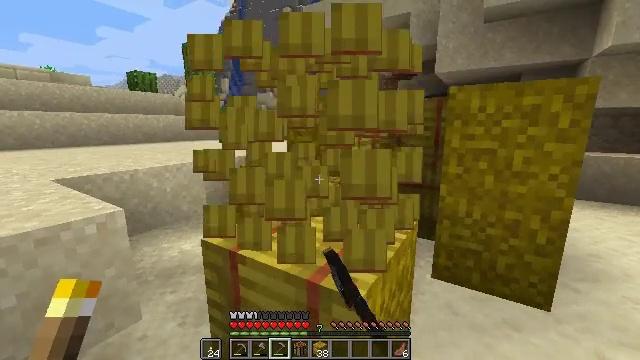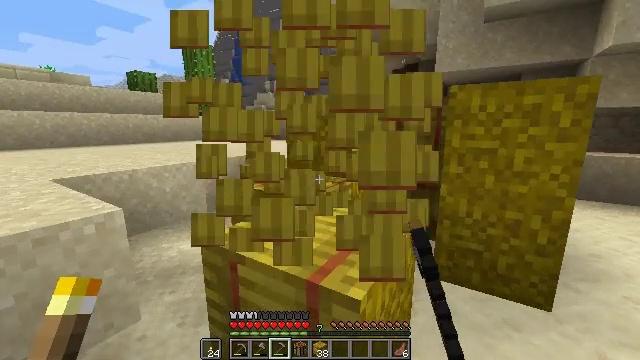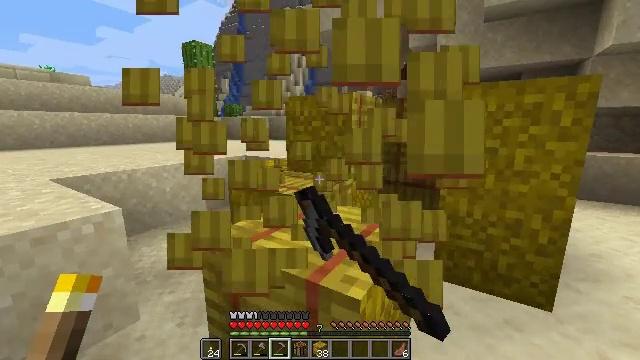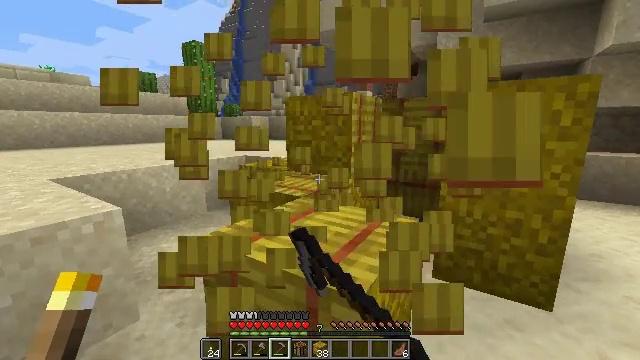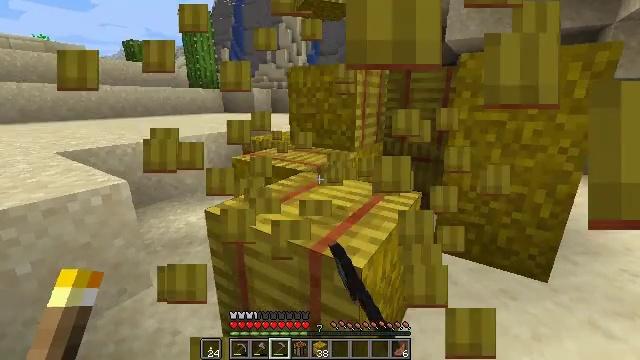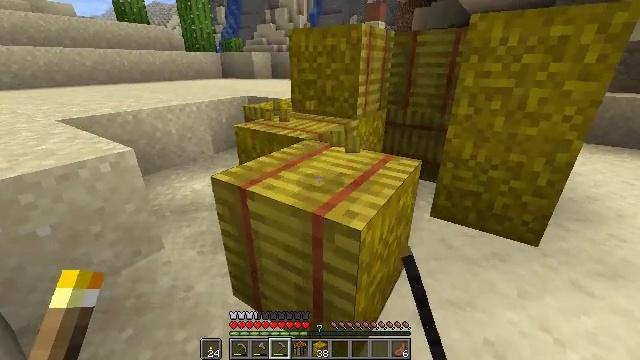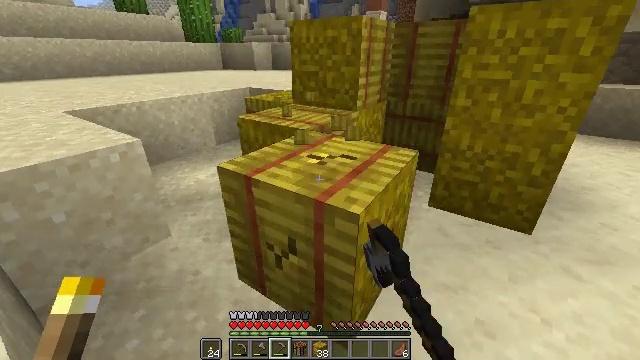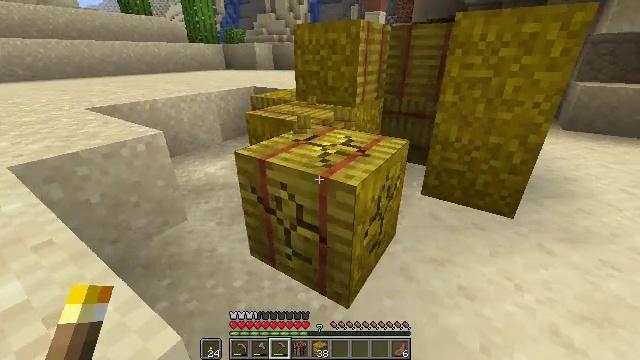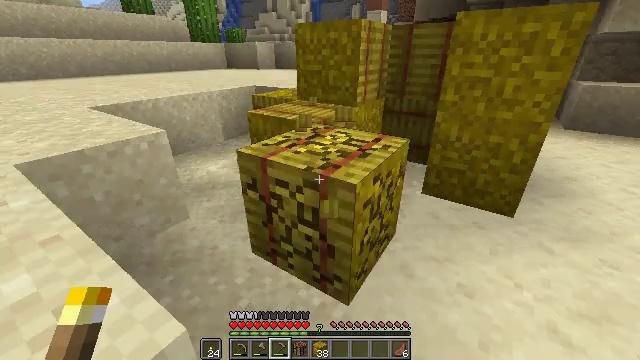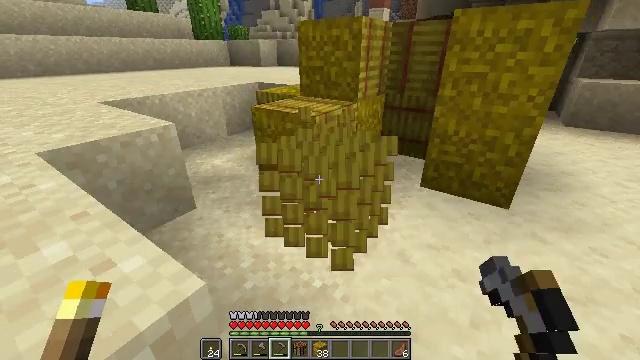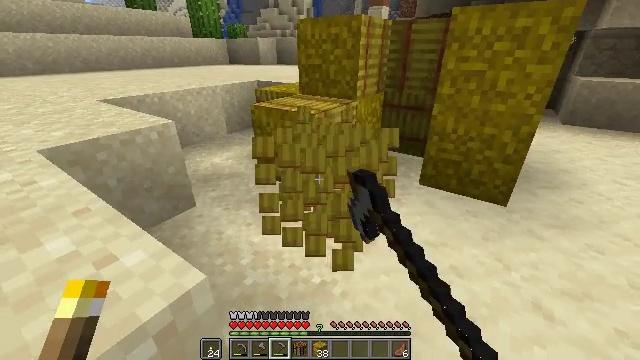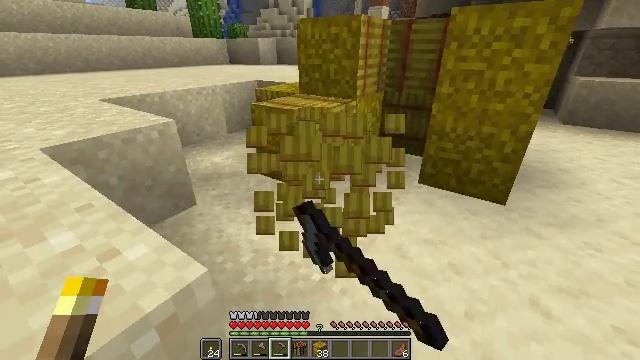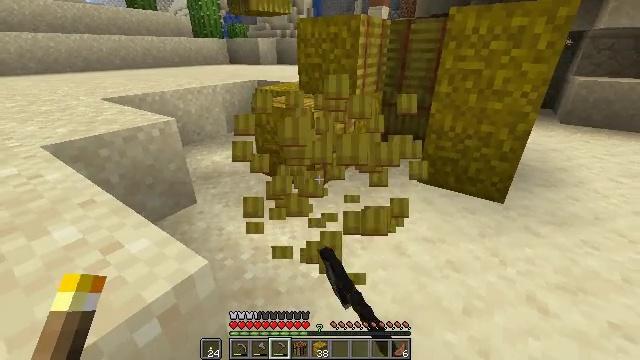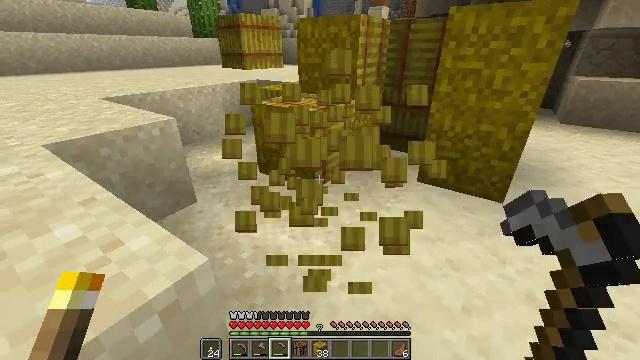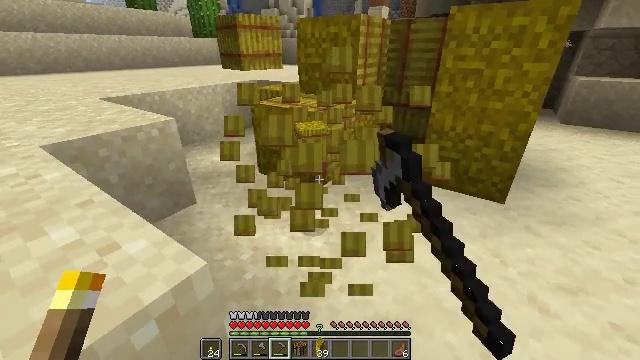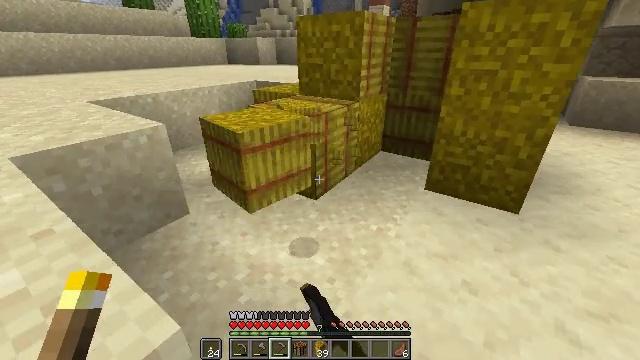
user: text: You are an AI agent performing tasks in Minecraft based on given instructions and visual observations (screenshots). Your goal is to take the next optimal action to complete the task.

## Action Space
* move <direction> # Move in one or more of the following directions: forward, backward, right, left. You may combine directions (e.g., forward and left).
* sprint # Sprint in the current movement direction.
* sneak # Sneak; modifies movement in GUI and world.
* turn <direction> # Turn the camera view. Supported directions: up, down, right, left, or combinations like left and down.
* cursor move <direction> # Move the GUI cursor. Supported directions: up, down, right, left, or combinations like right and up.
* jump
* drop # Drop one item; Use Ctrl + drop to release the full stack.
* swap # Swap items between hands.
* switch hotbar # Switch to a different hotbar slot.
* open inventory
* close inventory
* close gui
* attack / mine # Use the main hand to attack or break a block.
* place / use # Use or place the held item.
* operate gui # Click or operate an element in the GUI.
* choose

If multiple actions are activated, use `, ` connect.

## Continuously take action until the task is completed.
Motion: motion action
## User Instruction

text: Gather hay blocks from the farm.
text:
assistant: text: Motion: attack / mine
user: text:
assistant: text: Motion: attack / mine
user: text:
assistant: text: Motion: attack / mine
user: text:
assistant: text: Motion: turn down, attack / mine
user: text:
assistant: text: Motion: move back, turn down, attack / mine
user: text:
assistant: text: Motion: move back, turn down, attack / mine
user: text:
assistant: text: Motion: move back, attack / mine
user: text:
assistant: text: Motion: attack / mine
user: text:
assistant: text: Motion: attack / mine
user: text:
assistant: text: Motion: attack / mine
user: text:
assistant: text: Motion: attack / mine
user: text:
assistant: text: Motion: attack / mine
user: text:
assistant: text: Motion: attack / mine
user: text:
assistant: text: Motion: move forward, attack / mine
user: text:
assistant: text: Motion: move forward, attack / mine
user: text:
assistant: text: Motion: move forward, attack / mine
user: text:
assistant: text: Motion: move forward, turn left, attack / mine
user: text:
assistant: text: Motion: move forward, turn left, attack / mine
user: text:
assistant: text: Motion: move forward, turn left and down, attack / mine
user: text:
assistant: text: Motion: move forward, attack / mine
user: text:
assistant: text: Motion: move forward, attack / mine
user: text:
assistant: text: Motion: move forward and move left, attack / mine
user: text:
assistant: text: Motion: move forward and move left, turn left, attack / mine
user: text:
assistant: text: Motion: move forward and move left, turn left, attack / mine
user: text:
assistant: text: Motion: move forward, turn right, attack / mine
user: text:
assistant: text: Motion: move forward, turn right and up, attack / mine
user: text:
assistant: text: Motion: move forward, attack / mine
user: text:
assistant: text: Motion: move forward, turn right, attack / mine
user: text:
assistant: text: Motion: move forward, turn right, attack / mine
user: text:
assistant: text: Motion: move forward and move left, turn right, attack / mine